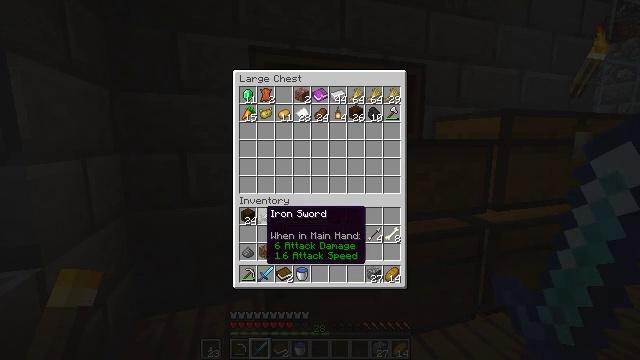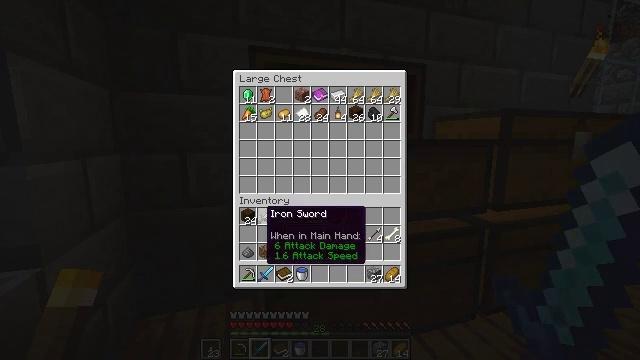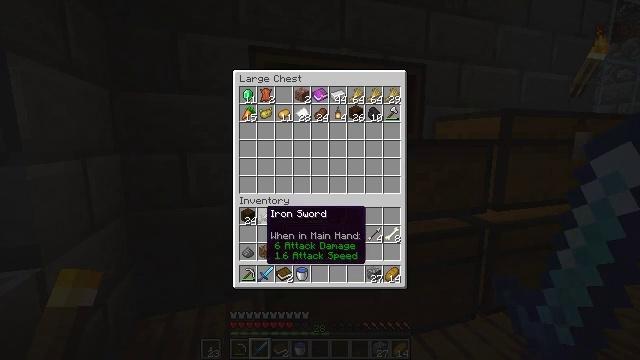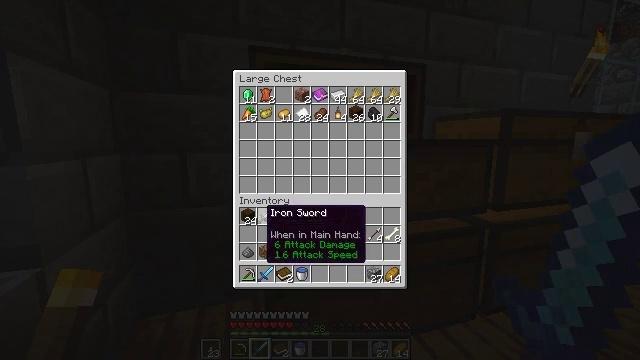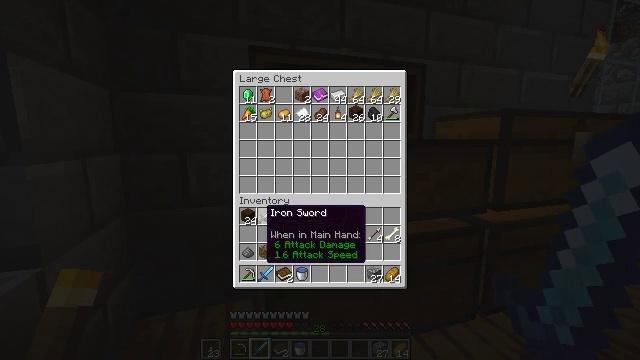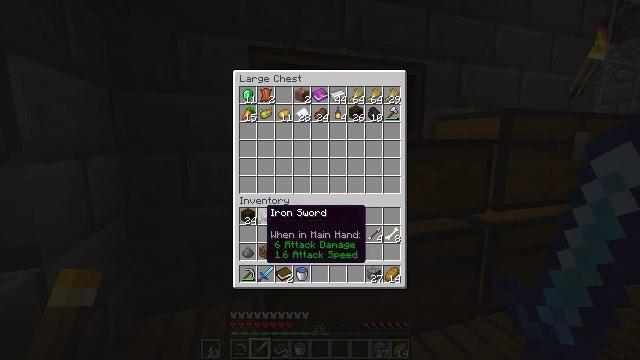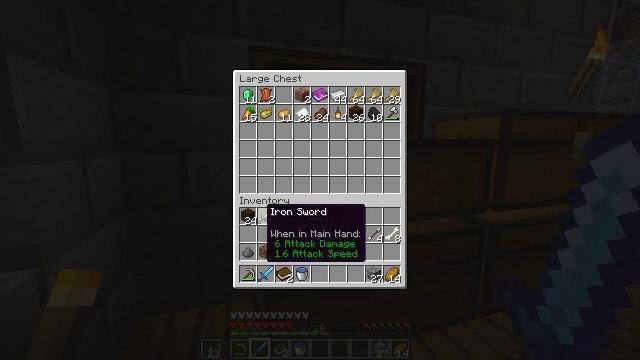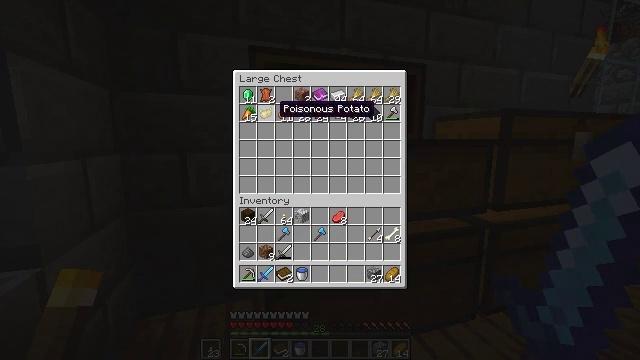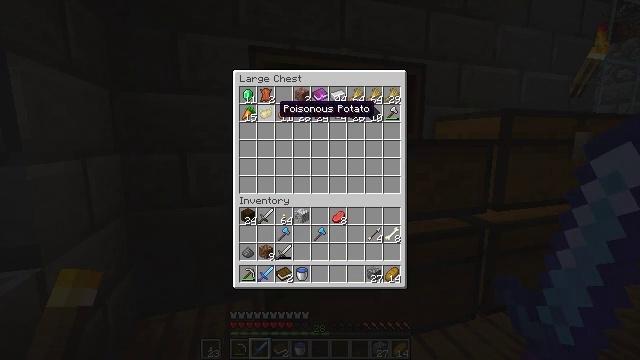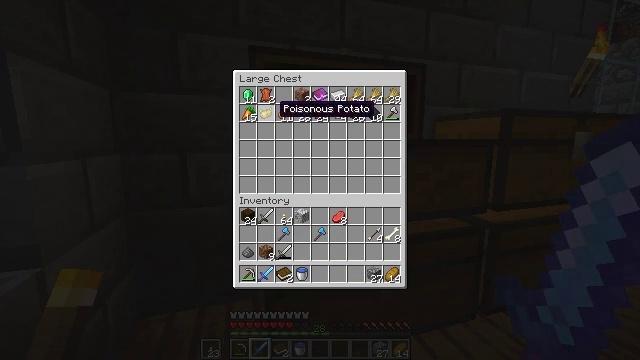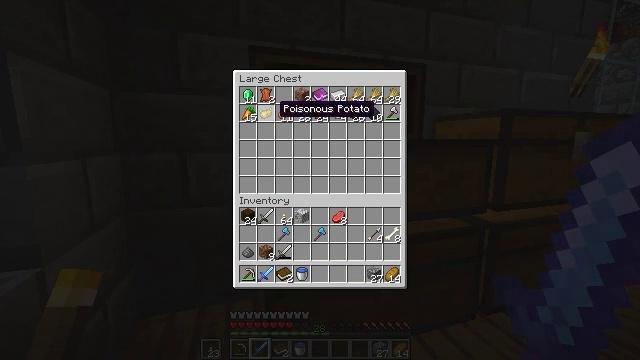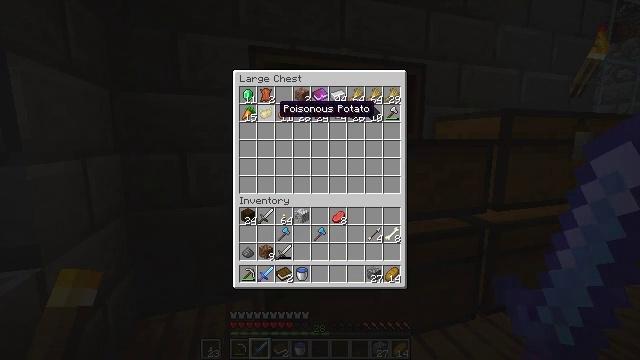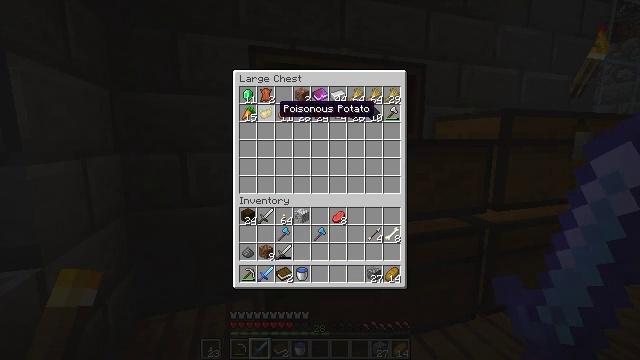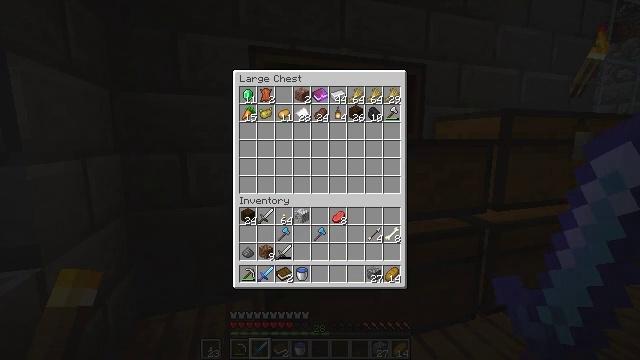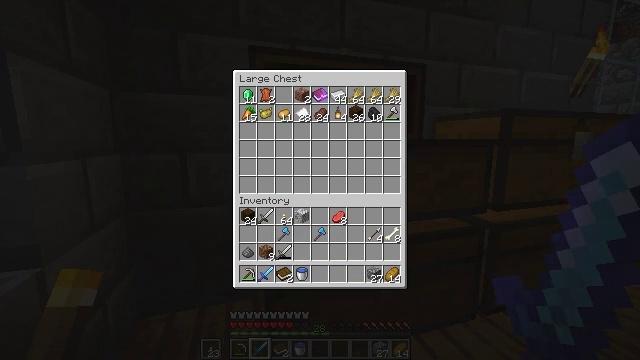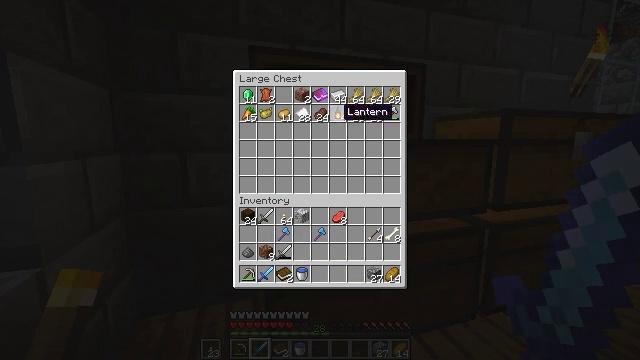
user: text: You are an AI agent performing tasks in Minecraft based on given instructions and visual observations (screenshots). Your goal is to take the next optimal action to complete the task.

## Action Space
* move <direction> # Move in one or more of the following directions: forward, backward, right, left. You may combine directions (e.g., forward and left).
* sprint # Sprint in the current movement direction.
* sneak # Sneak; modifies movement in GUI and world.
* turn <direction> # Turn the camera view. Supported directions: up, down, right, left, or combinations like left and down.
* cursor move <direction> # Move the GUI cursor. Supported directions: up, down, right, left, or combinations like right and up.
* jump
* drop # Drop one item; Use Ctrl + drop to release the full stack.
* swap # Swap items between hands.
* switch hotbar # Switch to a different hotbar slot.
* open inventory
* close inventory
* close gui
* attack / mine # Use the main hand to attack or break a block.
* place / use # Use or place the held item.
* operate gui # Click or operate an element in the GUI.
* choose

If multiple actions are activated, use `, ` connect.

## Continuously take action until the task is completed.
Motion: motion action
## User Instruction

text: Craft a map by arranging paper and a compass on a crafting table.
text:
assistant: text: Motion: no_op
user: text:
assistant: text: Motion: no_op
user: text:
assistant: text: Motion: no_op
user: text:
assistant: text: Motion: no_op
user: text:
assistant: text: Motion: no_op
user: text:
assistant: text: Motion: no_op
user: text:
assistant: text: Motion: cursor move right and up
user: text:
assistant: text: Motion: no_op
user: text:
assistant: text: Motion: no_op
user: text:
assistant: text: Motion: no_op
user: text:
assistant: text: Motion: no_op
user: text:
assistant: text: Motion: no_op
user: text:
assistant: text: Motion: no_op
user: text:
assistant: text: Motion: cursor move right and down
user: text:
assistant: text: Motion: cursor move right and down
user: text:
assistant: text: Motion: cursor move right and down
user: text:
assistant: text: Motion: cursor move right and down
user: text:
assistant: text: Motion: cursor move right and down
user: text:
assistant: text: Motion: cursor move down
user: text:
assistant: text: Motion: cursor move left and down
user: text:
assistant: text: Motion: no_op
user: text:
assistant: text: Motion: no_op
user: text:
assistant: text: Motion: no_op
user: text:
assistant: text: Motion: cursor move up
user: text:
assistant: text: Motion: cursor move up
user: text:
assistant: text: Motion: no_op
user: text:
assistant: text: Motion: no_op
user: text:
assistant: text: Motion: no_op
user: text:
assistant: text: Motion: no_op
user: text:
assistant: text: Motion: no_op